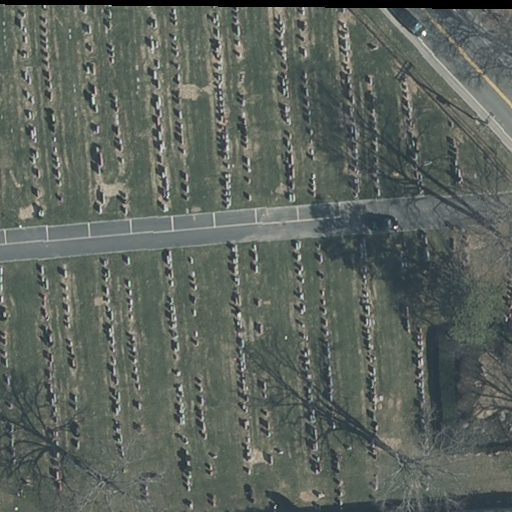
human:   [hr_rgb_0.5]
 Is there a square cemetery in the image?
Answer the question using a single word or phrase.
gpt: no

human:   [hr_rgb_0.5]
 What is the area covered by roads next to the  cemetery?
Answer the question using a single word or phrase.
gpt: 0m2

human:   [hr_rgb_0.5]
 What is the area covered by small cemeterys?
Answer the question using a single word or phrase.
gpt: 0m2

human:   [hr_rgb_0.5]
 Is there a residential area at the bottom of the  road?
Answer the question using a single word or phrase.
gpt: no

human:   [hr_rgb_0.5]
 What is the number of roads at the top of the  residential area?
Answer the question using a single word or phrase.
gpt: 0

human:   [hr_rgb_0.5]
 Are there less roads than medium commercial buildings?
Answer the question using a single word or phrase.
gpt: no

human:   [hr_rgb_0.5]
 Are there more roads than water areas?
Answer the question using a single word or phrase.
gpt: yes

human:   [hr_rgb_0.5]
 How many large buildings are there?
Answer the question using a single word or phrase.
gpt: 0

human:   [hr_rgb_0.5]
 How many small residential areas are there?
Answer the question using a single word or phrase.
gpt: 1

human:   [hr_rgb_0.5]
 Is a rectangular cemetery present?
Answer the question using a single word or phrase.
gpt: yes

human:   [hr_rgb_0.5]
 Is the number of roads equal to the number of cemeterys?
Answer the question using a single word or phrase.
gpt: yes

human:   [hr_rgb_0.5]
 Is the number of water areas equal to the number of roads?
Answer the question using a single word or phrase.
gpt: no

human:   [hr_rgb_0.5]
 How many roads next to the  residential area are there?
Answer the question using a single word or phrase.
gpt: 1

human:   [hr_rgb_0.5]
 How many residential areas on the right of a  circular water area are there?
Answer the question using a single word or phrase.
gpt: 0

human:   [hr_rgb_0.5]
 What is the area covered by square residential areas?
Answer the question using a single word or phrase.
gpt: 0m2

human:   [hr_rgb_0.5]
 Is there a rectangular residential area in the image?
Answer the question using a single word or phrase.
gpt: yes

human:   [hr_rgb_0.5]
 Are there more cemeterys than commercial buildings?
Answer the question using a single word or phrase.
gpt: yes

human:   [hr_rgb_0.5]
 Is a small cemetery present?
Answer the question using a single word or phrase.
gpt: no

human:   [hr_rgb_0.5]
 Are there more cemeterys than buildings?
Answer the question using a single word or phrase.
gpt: yes

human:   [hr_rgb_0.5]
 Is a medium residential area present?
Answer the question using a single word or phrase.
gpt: no

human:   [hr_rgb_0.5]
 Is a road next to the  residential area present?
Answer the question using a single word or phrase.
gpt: yes

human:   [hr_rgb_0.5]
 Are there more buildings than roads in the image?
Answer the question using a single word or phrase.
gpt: no

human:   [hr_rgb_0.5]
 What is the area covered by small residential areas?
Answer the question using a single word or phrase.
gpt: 0m2

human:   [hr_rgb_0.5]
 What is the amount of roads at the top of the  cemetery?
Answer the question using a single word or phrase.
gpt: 1

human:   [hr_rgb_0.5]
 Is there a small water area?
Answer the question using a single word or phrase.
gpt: no

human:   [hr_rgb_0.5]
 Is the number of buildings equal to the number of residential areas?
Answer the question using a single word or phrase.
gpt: no

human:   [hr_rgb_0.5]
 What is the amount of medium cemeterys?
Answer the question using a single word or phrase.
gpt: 0

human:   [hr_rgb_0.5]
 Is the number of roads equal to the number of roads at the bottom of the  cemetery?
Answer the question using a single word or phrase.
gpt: no

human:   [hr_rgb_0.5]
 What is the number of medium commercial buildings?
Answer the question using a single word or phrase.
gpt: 0

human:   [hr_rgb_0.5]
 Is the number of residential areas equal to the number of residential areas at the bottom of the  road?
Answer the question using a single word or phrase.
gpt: no

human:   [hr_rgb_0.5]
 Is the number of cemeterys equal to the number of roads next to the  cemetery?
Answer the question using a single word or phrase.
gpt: yes

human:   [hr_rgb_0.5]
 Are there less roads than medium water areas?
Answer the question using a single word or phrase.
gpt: no

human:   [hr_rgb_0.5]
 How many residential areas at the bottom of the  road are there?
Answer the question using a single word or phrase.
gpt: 0

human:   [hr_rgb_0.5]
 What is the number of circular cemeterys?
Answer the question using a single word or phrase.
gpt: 0

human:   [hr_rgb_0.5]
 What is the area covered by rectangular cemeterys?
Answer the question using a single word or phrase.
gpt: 10276m2

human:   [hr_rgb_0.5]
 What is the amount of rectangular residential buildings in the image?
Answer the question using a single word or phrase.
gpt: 0